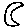
Label: moon